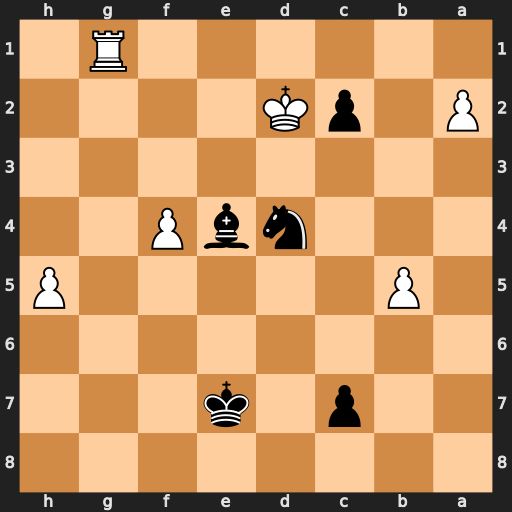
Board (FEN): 8/2p1k3/8/1P5P/3nbP2/8/P1pK4/6R1
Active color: b
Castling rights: -
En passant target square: -
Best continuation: Nf3+ Ke3 Nxg1